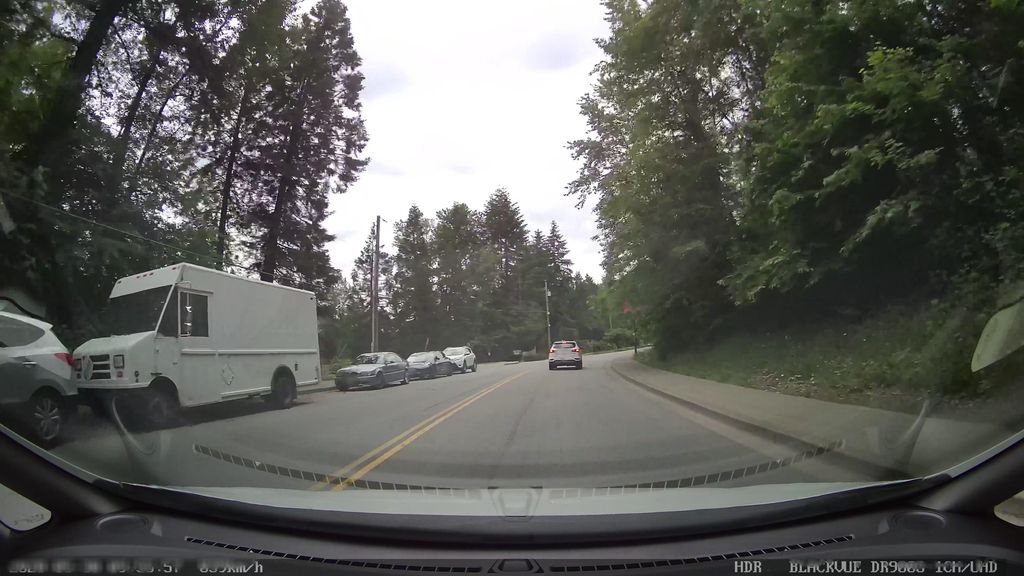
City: vancouver